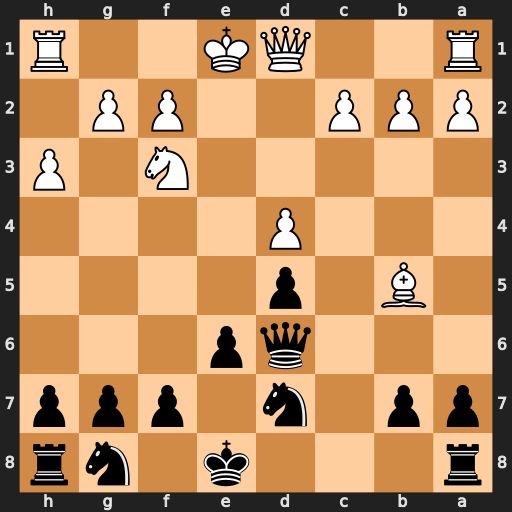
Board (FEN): r3k1nr/pp1n1ppp/3qp3/1B1p4/3P4/5N1P/PPP2PP1/R2QK2R
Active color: b
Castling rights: KQkq
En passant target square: -
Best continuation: Qb4+ Qd2 Qxb5